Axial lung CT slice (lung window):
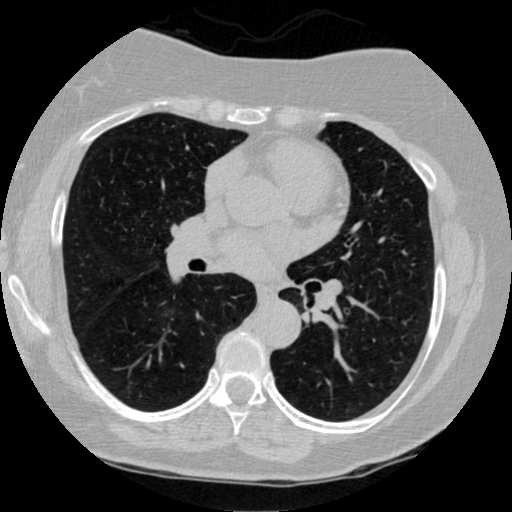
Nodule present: no